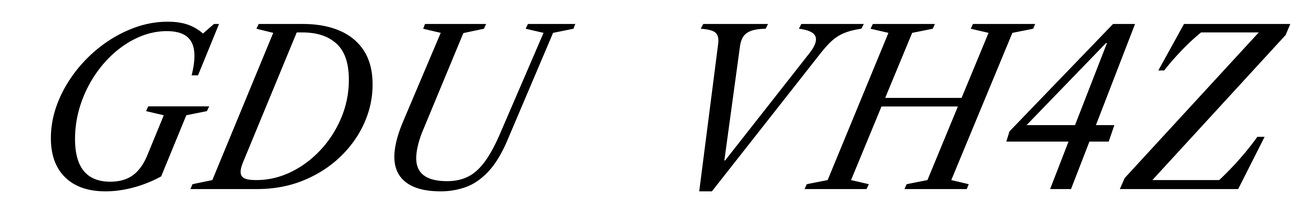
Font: LibreCaslonText-Italic_Italic